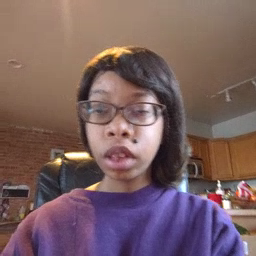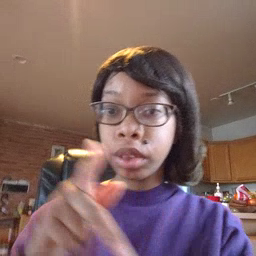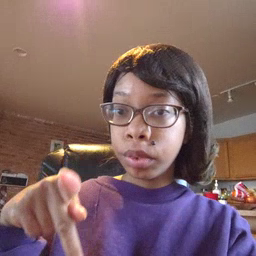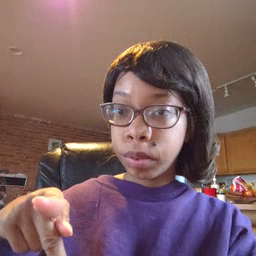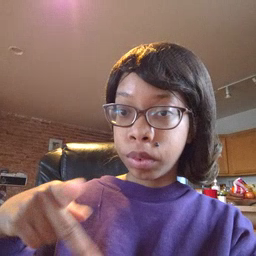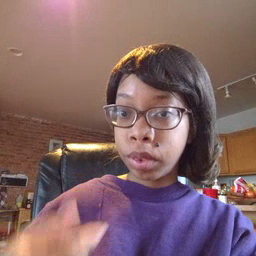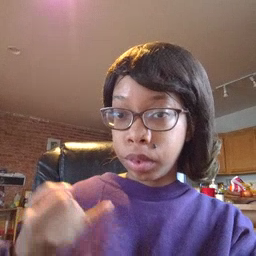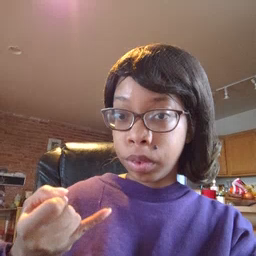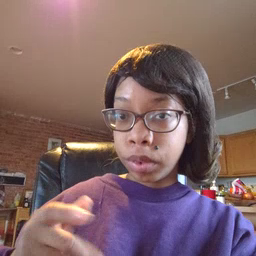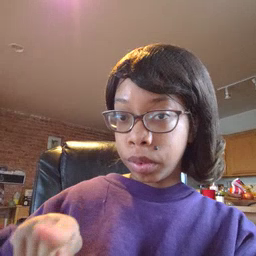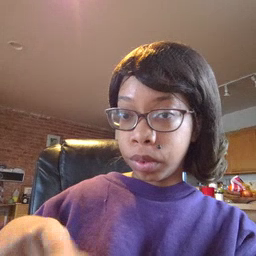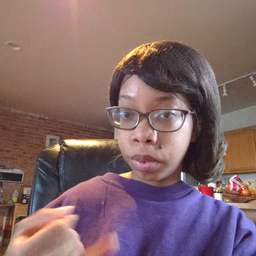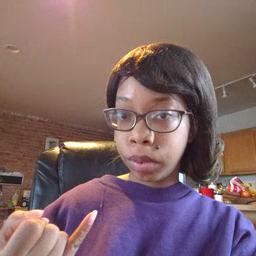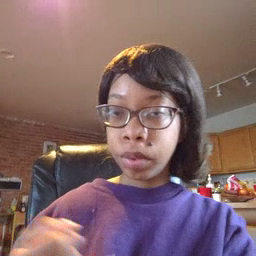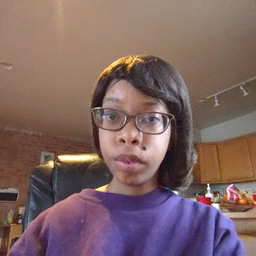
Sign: pajamas